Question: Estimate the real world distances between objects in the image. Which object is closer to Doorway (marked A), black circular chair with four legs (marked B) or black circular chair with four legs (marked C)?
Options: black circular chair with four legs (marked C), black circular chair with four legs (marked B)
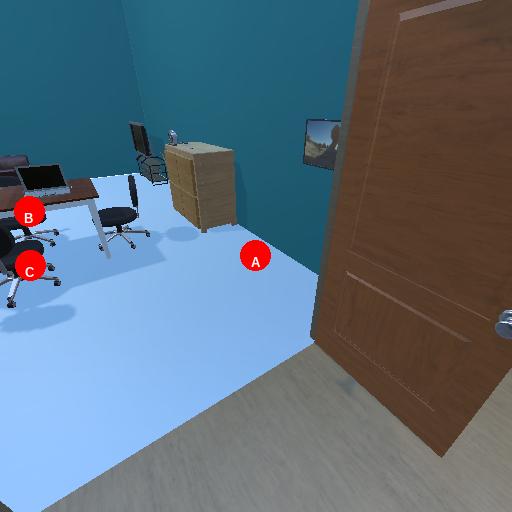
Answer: black circular chair with four legs (marked C)